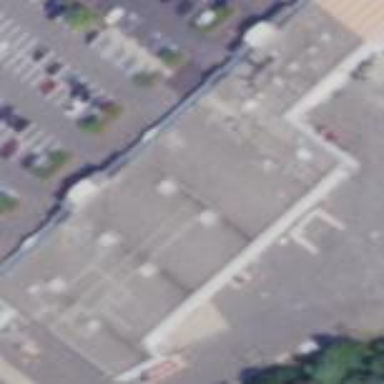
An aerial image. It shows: Building.